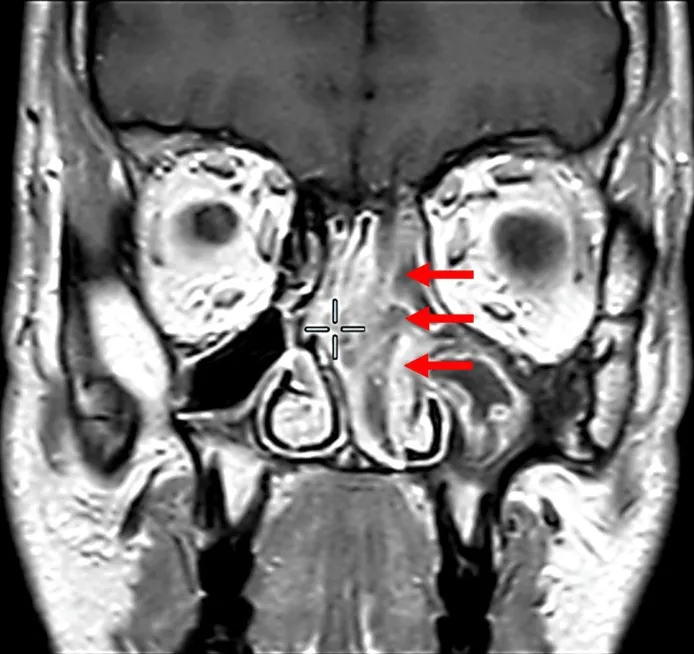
MRI scan (T2 weighted). There was a heterogeneously enhancing lesion noted in the left nasal cavity with a classic cribriform appearance extending into the left maxillary sinus causing ostial widening. The abnormal signal was also extending into the left ethmoid, sphenoid, and frontal sinuses. There was bulging of the medial wall of the left maxillary sinus into the nasal cavity with rightward deflection of the nasal septum. . Cribriform appearance seen on the MRI scan (red arrows).
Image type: radiology (mri)